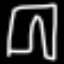
Label: pants